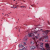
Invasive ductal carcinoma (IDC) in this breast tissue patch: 0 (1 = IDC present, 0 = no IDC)